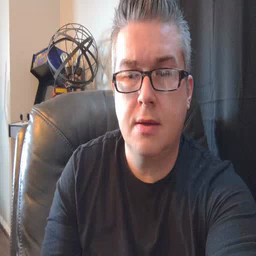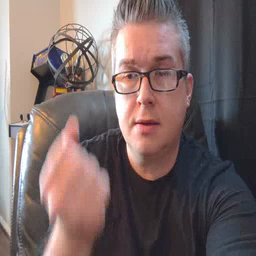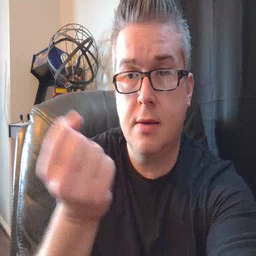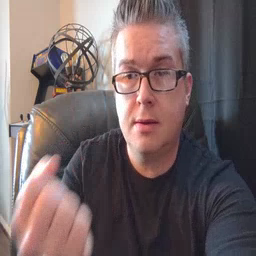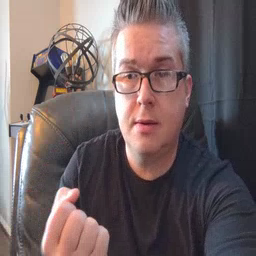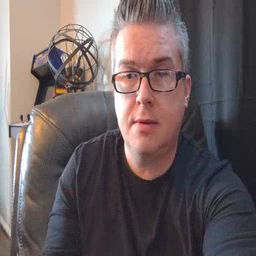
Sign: drawer